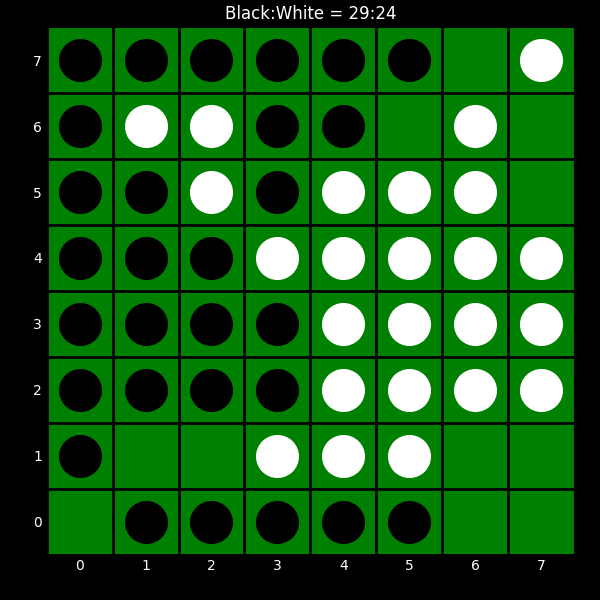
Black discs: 29
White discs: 24